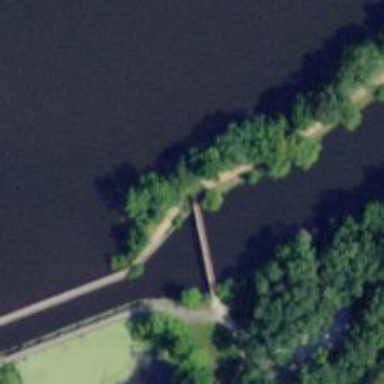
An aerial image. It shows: Bridge over cycleway.